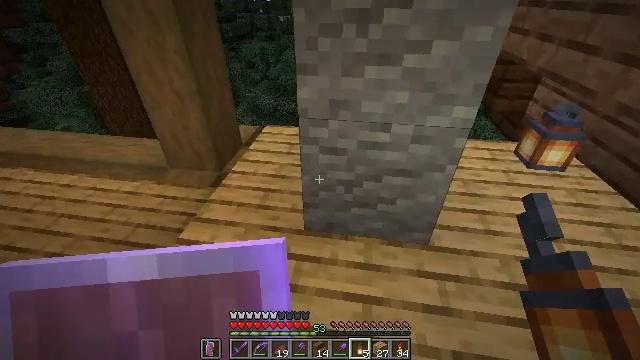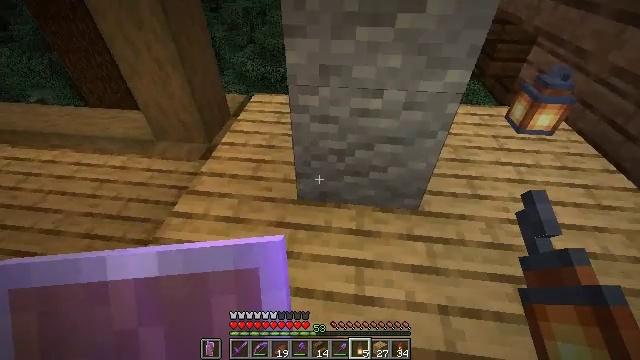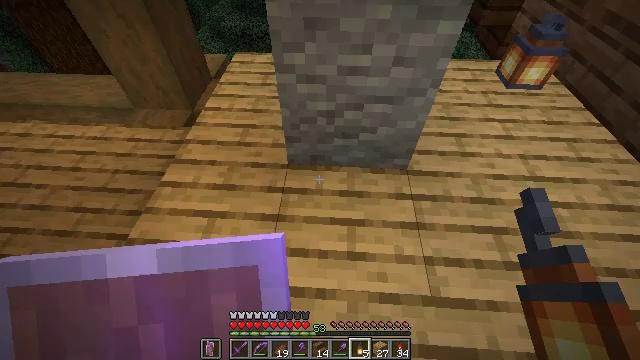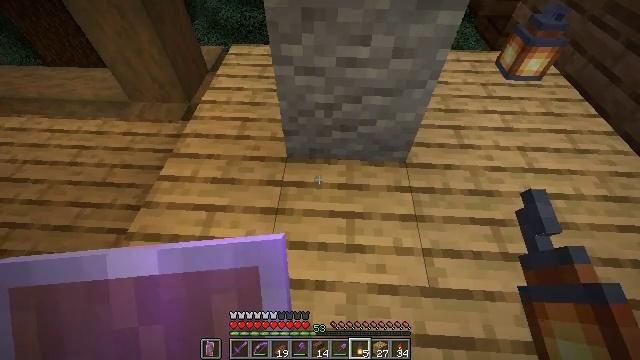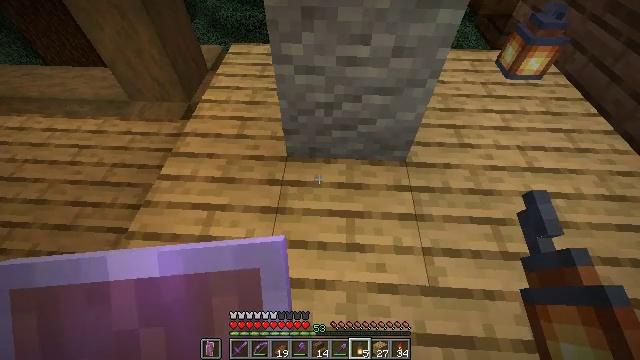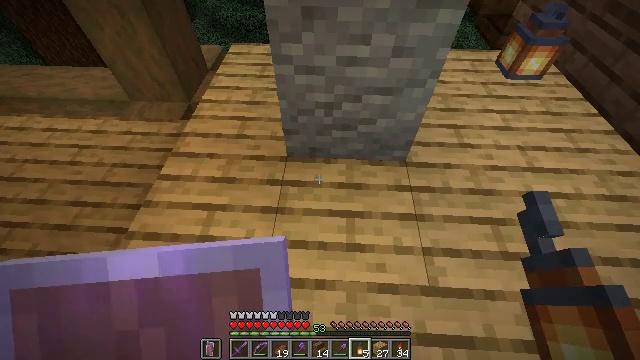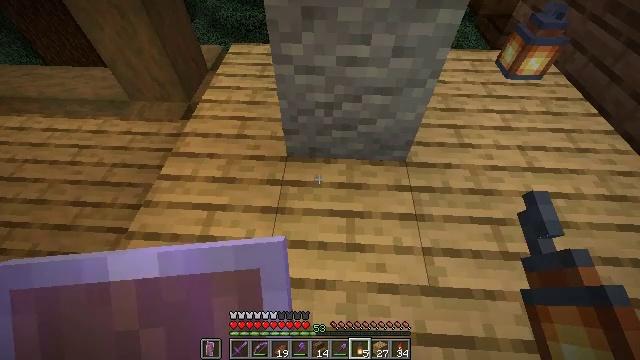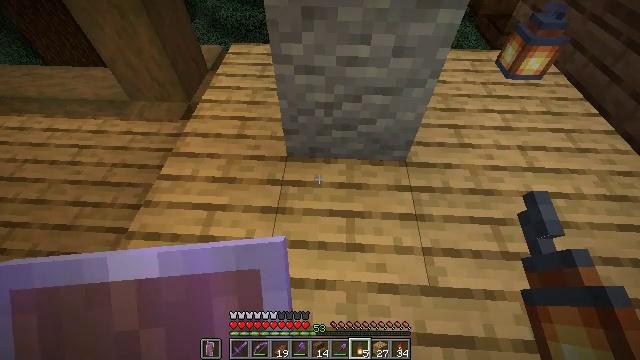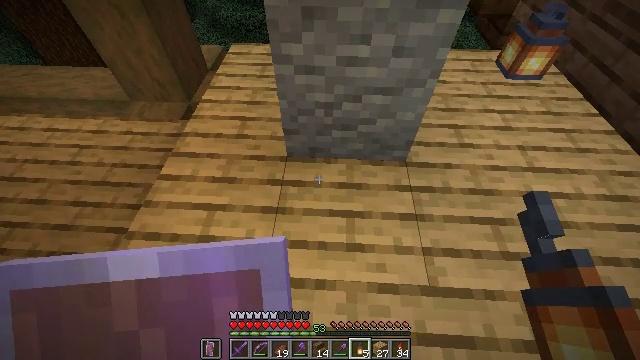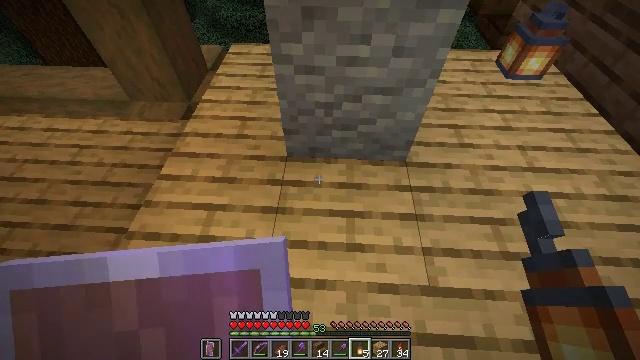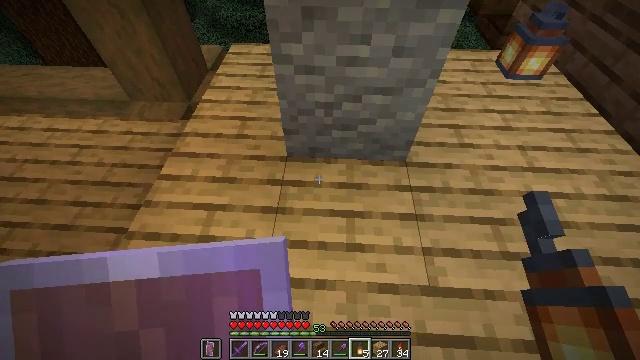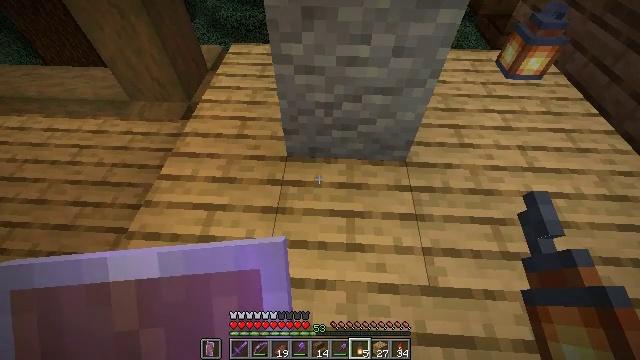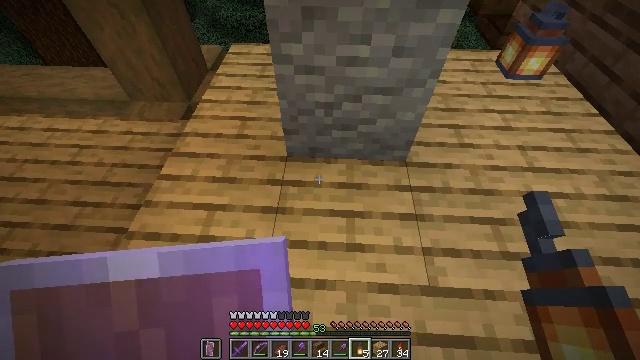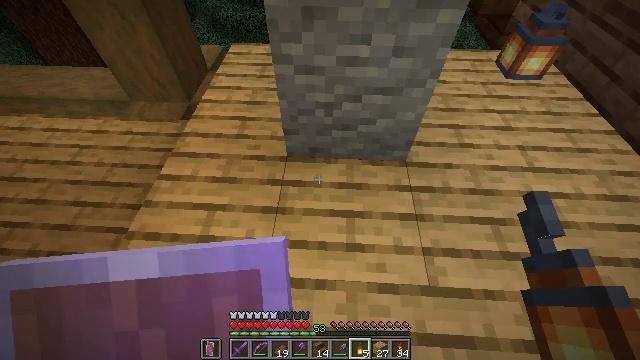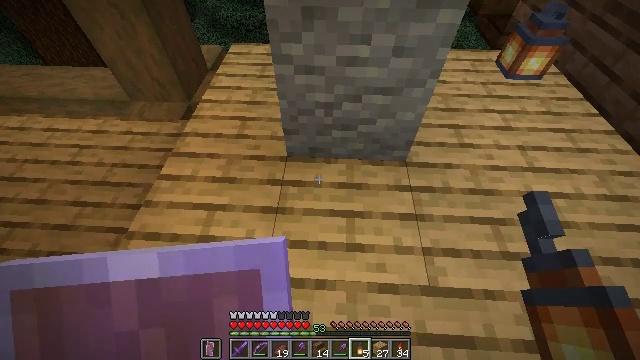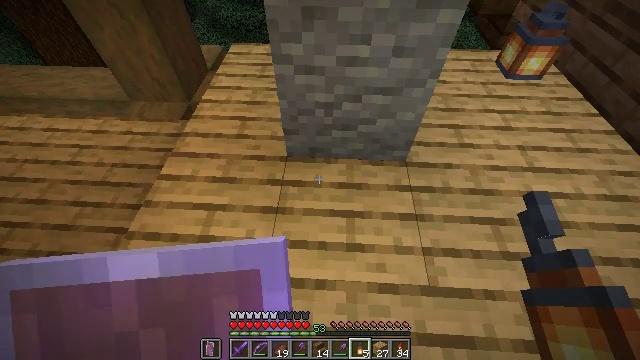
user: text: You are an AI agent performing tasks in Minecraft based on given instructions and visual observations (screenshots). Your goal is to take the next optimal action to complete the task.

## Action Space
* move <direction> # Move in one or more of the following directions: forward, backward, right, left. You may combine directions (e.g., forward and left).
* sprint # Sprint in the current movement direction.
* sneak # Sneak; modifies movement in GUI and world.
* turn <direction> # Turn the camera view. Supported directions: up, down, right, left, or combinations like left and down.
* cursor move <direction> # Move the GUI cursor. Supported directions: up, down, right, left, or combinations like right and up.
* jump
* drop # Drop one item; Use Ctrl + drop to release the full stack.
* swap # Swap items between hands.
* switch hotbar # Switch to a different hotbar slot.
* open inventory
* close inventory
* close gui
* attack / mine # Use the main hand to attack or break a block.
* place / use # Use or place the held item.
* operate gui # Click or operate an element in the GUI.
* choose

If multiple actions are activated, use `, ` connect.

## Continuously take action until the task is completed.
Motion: motion action
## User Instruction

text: Left click on the crafting table
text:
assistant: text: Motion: turn right and down
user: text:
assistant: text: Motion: turn right and down
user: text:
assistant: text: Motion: turn down
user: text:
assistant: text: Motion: no_op
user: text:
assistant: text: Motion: no_op
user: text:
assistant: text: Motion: no_op
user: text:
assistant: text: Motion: no_op
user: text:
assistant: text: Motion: no_op
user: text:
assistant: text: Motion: no_op
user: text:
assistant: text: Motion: no_op
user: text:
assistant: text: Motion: no_op
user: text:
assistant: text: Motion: no_op
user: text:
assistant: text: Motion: no_op
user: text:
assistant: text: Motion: no_op
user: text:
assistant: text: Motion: no_op
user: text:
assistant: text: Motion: no_op
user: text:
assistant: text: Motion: no_op
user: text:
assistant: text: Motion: no_op
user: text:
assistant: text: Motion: no_op
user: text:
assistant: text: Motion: no_op
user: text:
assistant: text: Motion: no_op
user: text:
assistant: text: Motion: no_op
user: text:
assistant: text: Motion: turn right and up
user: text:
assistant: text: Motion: turn right and up
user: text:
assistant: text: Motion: move left, turn right and up
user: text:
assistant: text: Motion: move left, turn right and up
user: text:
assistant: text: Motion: move left, turn right and up
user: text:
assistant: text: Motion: move left
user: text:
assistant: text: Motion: turn right
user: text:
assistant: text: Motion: turn right and down